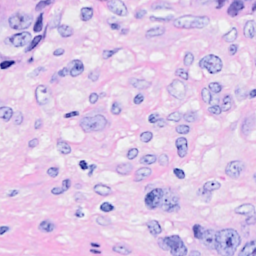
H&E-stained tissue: Breast